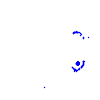
Particle: pion